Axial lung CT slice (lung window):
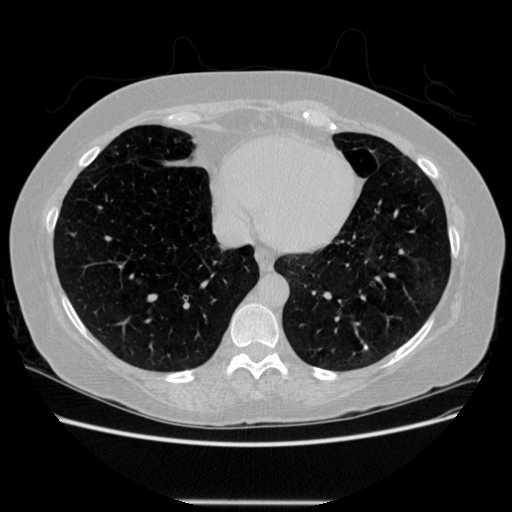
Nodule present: yes
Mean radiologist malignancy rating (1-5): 1.75